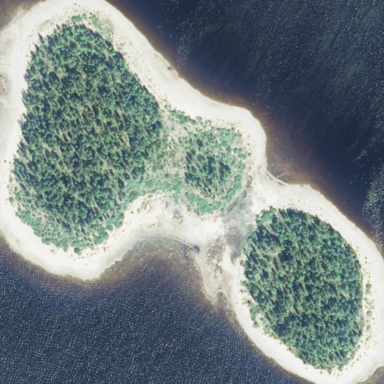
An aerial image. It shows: Image showing island.